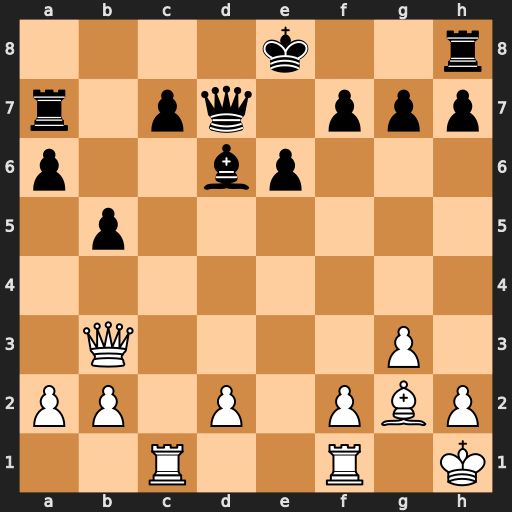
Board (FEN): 4k2r/r1pq1ppp/p2bp3/1p6/8/1Q4P1/PP1P1PBP/2R2R1K
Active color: w
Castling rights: k
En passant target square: -
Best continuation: Bc6 Qxc6+ Rxc6